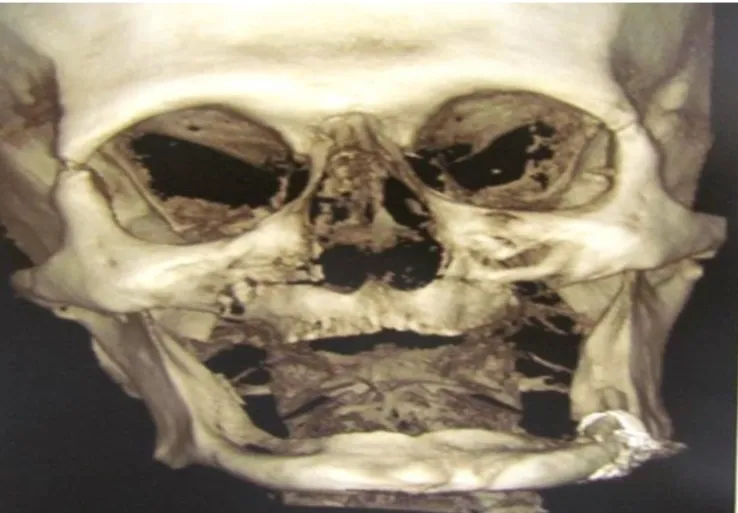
The lingual bone graft is secured to the mandible by transbuccal wire osteosynthesis and circummandibular wiring is used to secure onlay bone graft; c, Post-operative graphy.
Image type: radiology (ct)